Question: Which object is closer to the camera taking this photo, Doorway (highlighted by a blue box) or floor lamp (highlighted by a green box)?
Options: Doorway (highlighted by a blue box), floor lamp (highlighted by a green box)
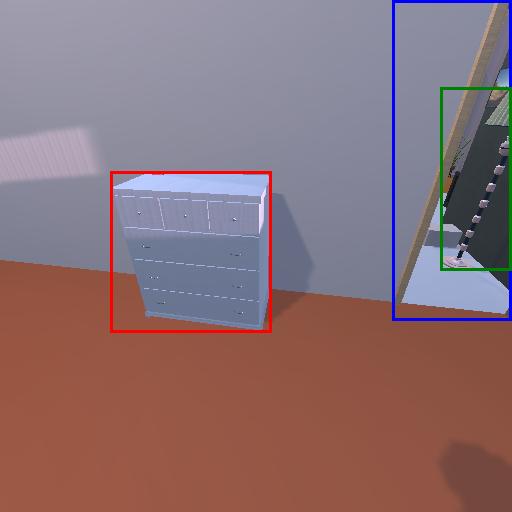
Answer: Doorway (highlighted by a blue box)